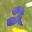
Label: 2